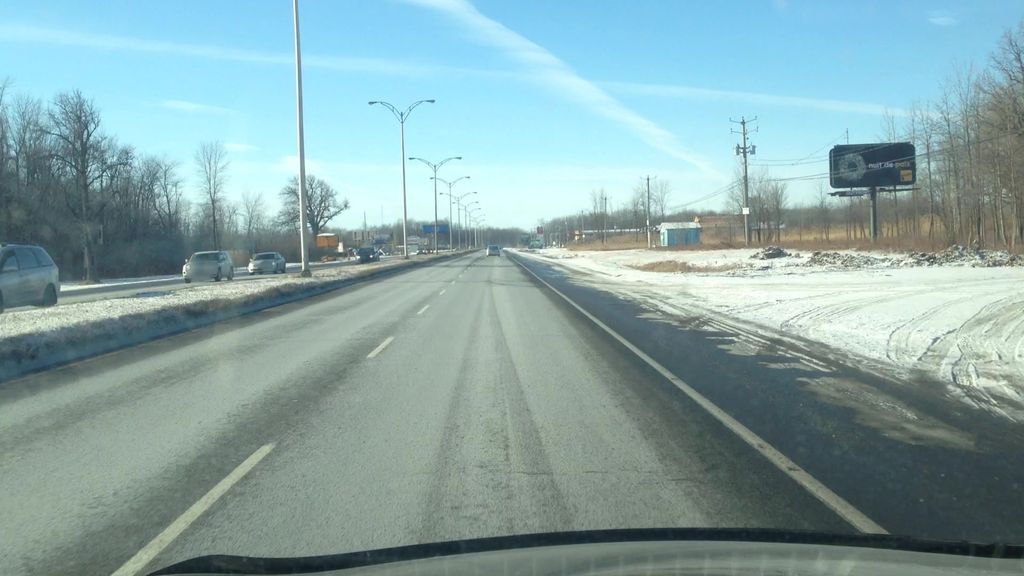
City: montreal